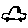
Label: car